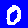
Digit: 0